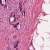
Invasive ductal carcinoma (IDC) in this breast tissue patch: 1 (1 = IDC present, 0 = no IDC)